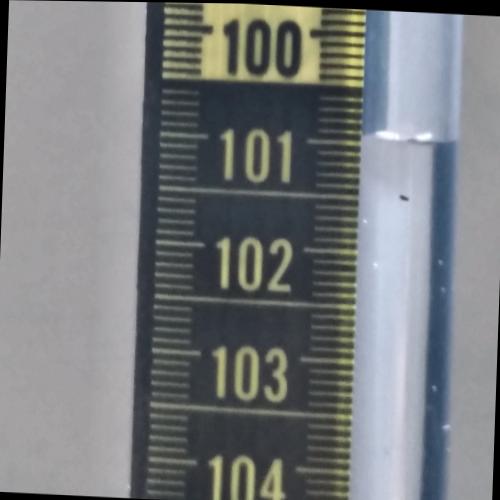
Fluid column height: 101.0 cm